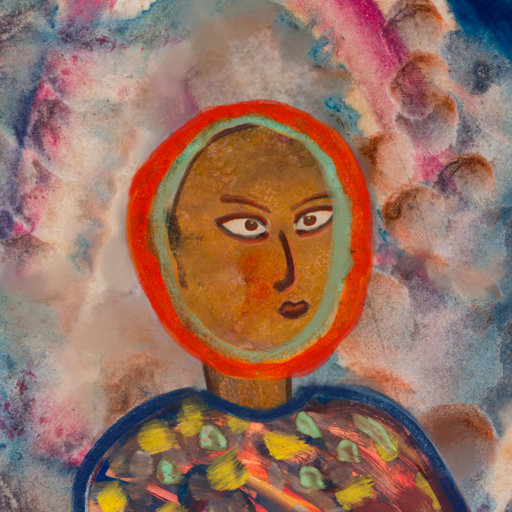
Background: Rupkatha, Head And Neck Side: Pipe, Face Side: Roy_Bahadur, Bust: Mother_And_Son_Mother, Hair Side: Sisters, Head Accessory: Blank, Second Necklace: Blank, Necklace: Blank, Baby: Blank